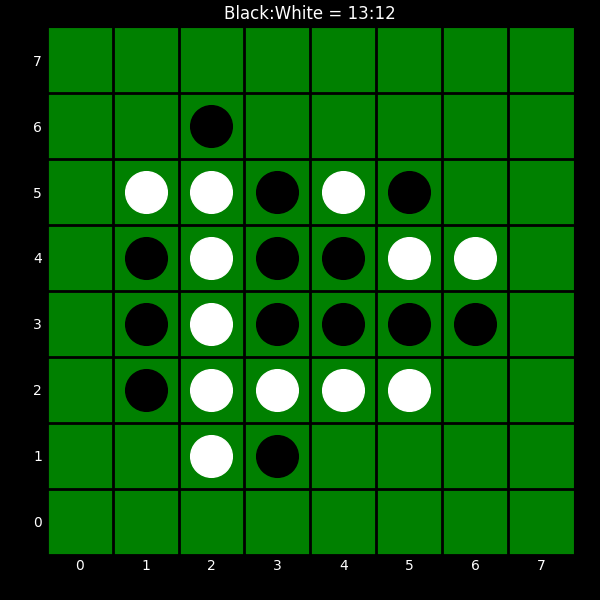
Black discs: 13
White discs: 12